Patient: sex M, age 71
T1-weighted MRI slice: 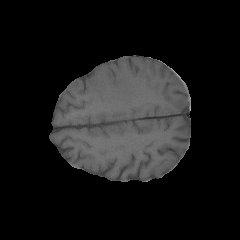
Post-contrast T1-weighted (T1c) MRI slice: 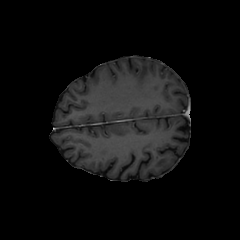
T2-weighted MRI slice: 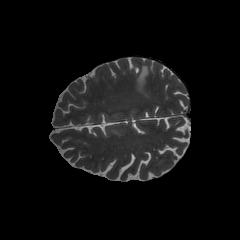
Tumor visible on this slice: yes
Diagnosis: Glioblastoma, IDH-wildtype
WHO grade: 4